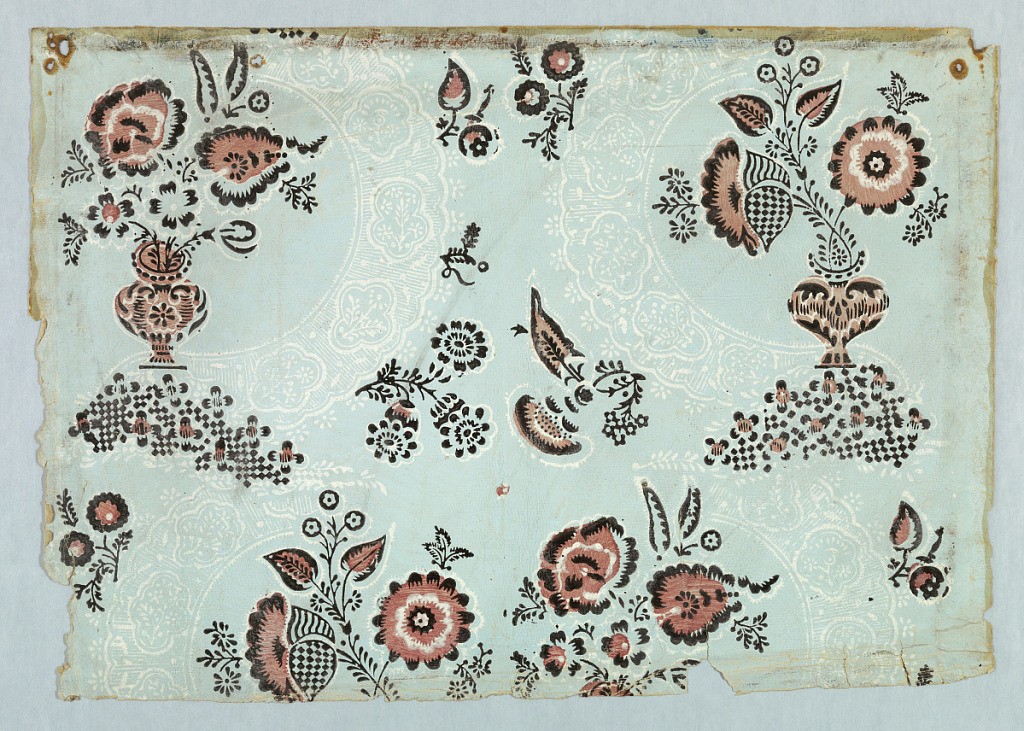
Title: Sidewall
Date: ca. 1800
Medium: Block-printed, stenciled, handmade paper
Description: On pale blue ground, white lace-like fill, black and pink flowers.